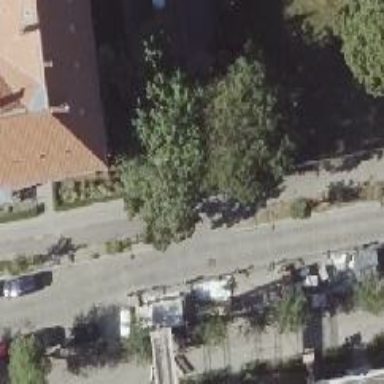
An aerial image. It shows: Sidewalk along the footway.